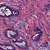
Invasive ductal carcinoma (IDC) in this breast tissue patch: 1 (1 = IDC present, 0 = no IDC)